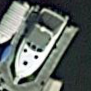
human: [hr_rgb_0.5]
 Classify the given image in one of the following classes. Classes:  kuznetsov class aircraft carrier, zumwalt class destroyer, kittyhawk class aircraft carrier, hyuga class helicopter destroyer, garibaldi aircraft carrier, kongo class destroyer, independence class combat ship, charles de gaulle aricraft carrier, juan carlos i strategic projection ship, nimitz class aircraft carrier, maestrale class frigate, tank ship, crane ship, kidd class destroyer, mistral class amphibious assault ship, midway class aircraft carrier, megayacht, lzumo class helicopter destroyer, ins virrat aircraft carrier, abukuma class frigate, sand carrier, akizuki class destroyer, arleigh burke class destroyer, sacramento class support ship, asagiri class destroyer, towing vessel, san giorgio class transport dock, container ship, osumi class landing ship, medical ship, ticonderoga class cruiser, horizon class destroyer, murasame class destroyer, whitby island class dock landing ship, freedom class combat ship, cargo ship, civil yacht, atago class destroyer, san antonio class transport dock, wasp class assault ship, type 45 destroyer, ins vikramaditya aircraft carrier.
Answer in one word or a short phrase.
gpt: Civil yacht